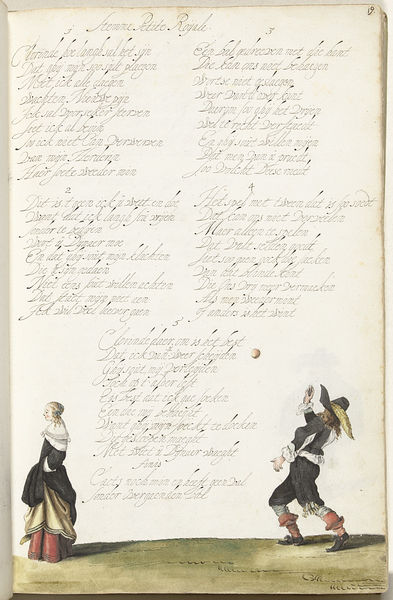
Titel: Heer die een bal gooit en een dame
Künstler: Gesina ter Borch
Standort: Amsterdam
Institution: Rijksmuseum
Schlagwörter: hands, hat, red, white, black, dress, gold, hair, lace, woman, print, feather, apple, man, german, uniform, beard, boots, writing, arms, ground, jester, script, narrative, dance, ball, text, manuscript, poetry, blake, william, poem, courtship, lyric, song, verses, blake'william